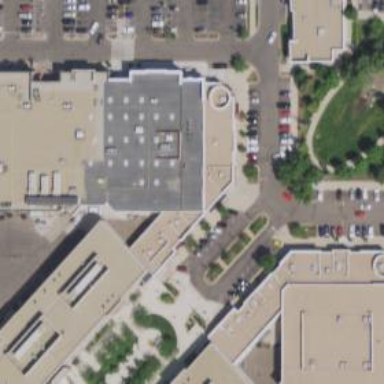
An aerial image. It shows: Retail building in mall.